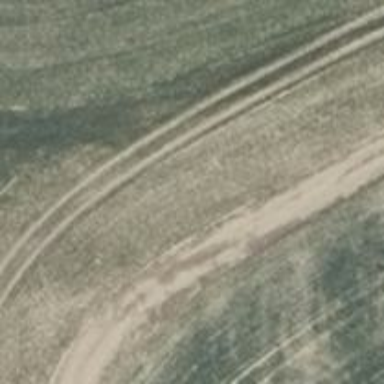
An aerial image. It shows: Track road with grade4 tracktype.